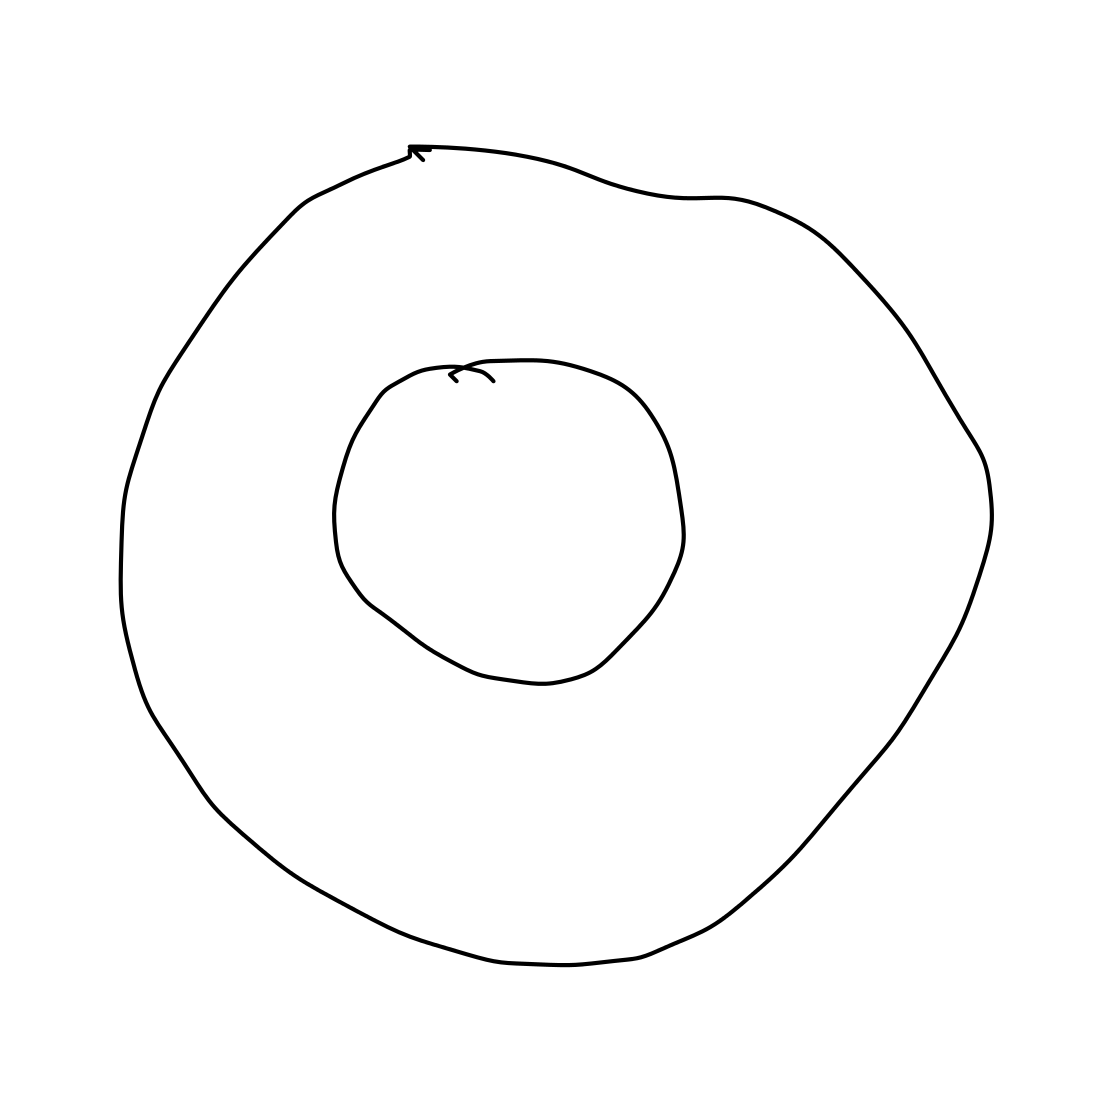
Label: donut